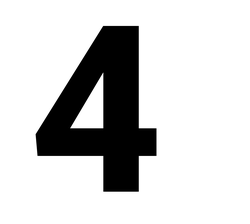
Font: Roboto_ExtraBold